Question: I'm creating a 4096 x 4096 array of my class. When I'm profiling, it's showing that the most memory is used by char arrays. I don't have any char arrays or strings in my class.
Here is my Java class:
'''
public class MyClass {
private int id;
private boolean flag;
public MyClass() {
id = 0;
flag = false;
}
}
'''
And my Main class:
'''
public class Main {
public static void main(String[] args) {
MyClass[][] objects = new MyClass[4096][4096];
for (int i = 0;i<4096;i++) {
for(int j = 0;j<4096;j++) {
objects[i][j] = new MyClass();
}
}
while(true);
}
}
'''
I'm using JVM Monitor for profiling. Why is it showing this?
Here's a screenshot of it running in Eclipse:

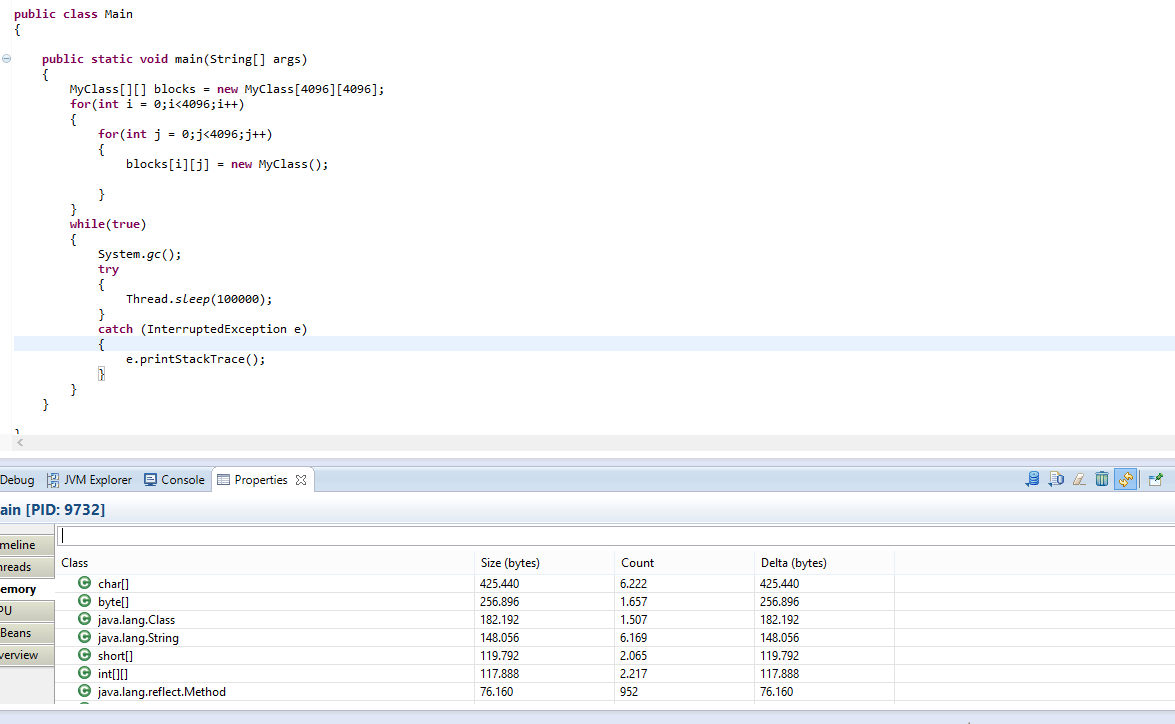
Answer: From your image, it looks like the instances of 'MyClass' you created aren't even live when you're doing the profiling. The 'char[]' usage is expected since char arrays back 'String's, which are used extensively in class definitions, etc.
It could be that your array is getting garbage collected since it's not used. Try adding a line after the sleep that uses the array, and then try to profile again. Example:
'''
MyClass[][] objects = new MyClass[4096][4096];
for(int i = 0;i<4096;i++)
{
for(int j = 0;j<4096;j++)
{
objects[i][j] = new MyClass();
}
}
Thread.sleep(<PHONE>);
System.out.println(objects[10][40]);
'''
This ensures that the array is not eligible for garbage collection until you've had a chance to profile it.